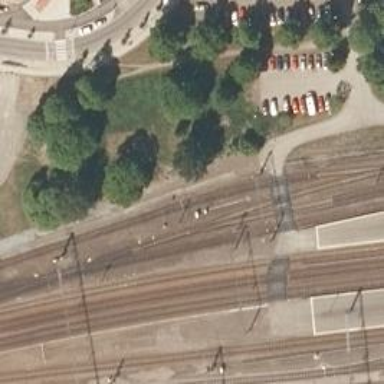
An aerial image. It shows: Continuous rail railway with electrified contact line.